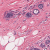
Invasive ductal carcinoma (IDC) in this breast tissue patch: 0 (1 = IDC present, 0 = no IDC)